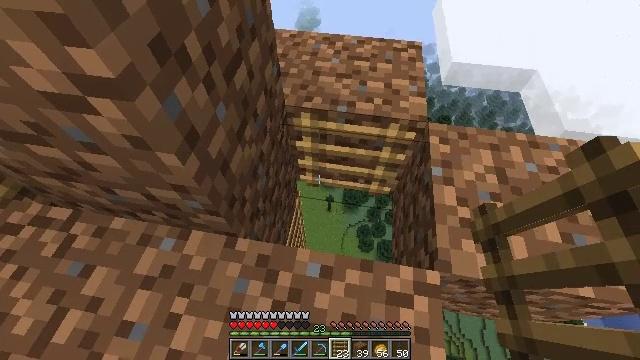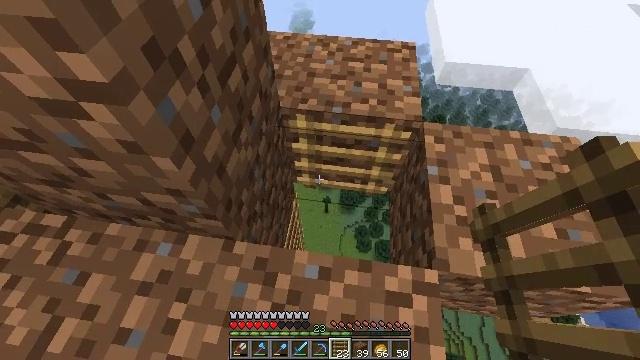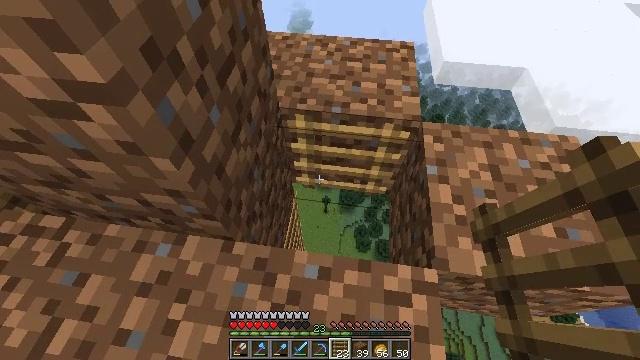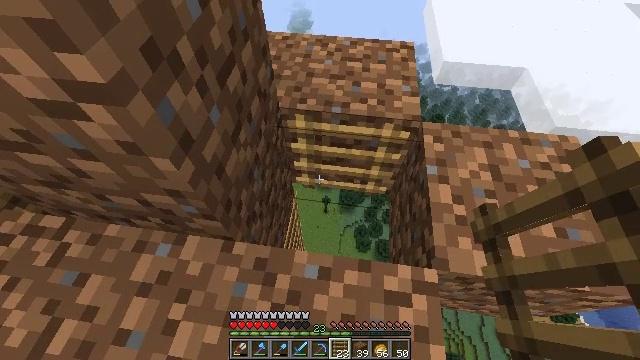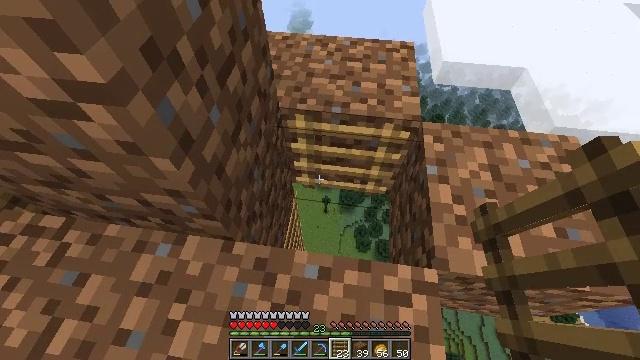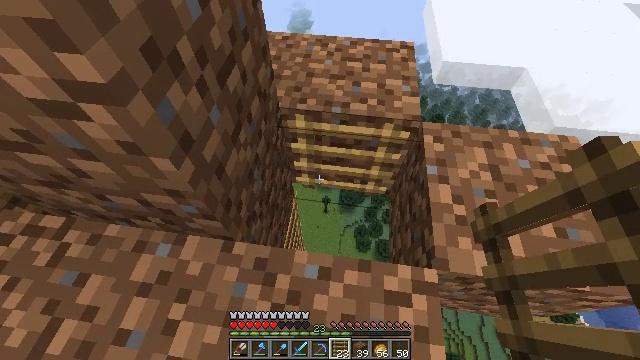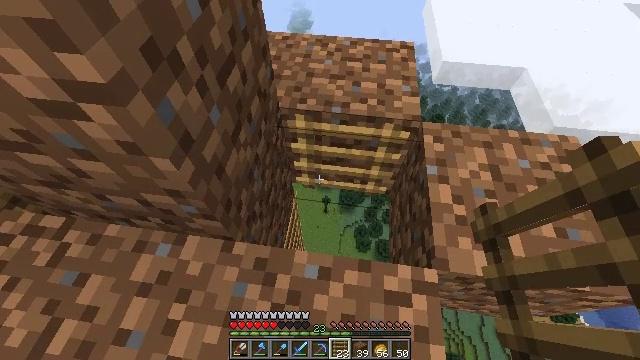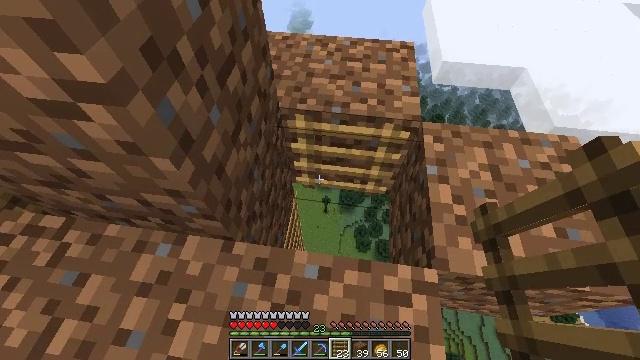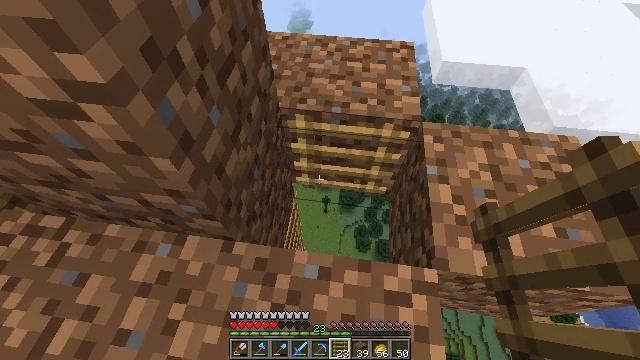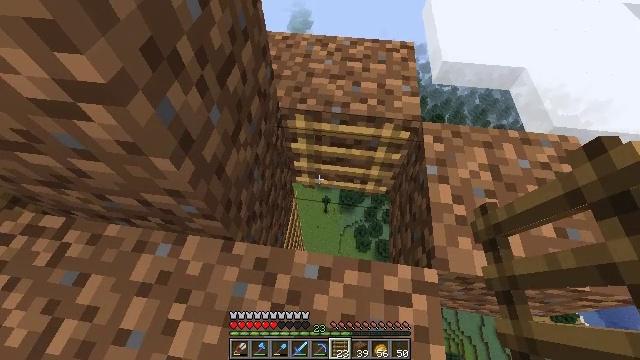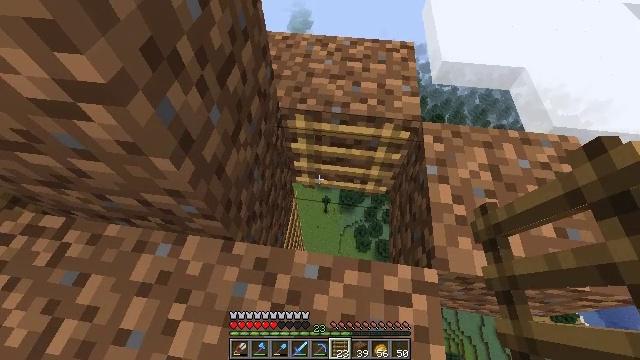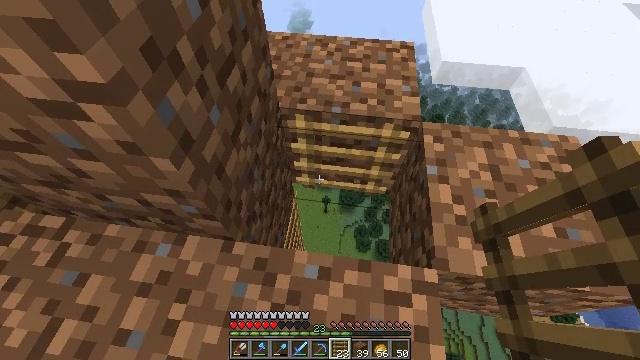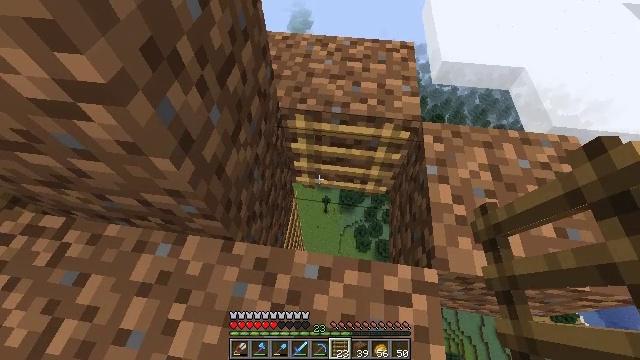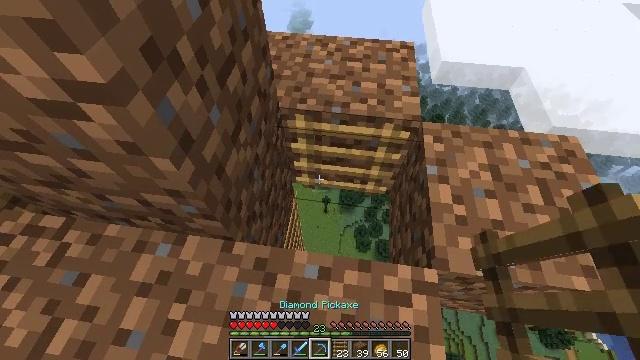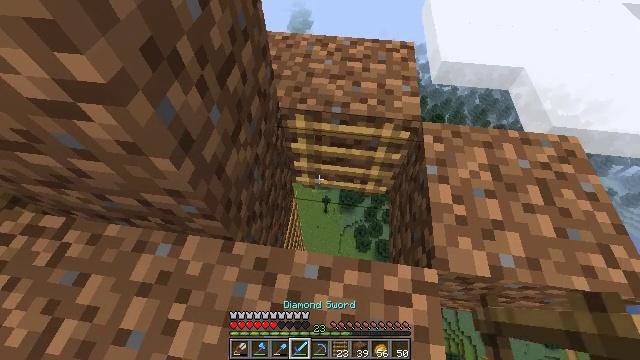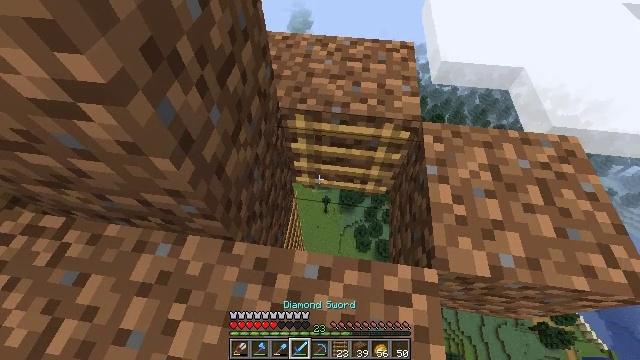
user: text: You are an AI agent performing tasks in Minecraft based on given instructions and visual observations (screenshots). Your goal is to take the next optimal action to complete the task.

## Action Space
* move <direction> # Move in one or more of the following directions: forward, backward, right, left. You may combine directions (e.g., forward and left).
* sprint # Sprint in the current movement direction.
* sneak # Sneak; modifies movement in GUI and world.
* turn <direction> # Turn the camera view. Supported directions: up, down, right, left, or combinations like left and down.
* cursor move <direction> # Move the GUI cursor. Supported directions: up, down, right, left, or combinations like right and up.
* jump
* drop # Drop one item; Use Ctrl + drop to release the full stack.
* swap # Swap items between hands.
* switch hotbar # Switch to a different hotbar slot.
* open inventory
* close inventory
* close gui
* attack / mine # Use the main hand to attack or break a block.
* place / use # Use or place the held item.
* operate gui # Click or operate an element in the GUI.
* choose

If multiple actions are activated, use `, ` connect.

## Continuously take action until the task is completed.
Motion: motion action
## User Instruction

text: Remove the ladder from its position.
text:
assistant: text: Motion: sneak, turn right
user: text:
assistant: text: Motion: sneak
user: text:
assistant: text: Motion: sneak
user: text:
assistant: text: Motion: sneak
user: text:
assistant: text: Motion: sneak
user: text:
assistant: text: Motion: sneak
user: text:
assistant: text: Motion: sneak
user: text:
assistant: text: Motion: sneak
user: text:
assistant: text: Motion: sneak
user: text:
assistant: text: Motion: sneak
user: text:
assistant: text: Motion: sneak
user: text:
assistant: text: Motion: sneak
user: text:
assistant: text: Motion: sneak
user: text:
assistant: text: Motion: sneak
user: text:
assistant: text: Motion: sneak
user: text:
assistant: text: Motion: sneak
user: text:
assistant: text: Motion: sneak
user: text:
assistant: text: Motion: sneak
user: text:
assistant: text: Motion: sneak
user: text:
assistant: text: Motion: sneak
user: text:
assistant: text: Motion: sneak
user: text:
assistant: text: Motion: sneak
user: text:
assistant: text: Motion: sneak
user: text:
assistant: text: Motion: sneak
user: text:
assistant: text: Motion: sneak
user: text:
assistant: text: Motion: sneak
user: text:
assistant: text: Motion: sneak
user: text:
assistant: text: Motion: sneak
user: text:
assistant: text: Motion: sneak
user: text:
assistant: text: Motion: sneak, turn right